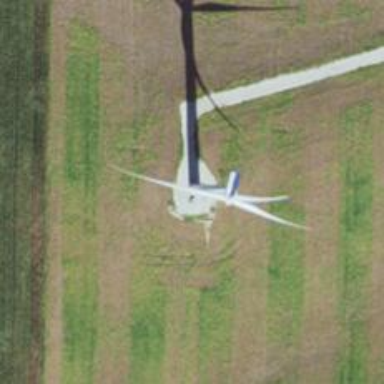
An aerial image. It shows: Wind turbine generator that utilizes wind as its source for generating electricity. It is of the horizontal axis type.